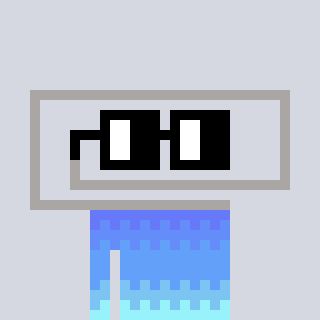
a pixel art character with square black glasses, a paperclip-shaped head and a grayscale-colored body on a cool background